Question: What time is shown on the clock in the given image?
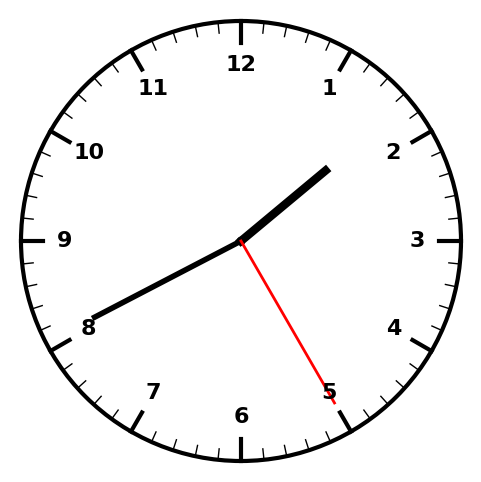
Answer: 01:40:25